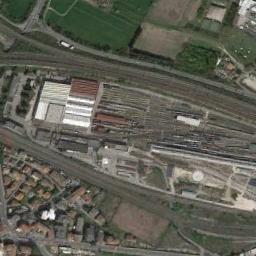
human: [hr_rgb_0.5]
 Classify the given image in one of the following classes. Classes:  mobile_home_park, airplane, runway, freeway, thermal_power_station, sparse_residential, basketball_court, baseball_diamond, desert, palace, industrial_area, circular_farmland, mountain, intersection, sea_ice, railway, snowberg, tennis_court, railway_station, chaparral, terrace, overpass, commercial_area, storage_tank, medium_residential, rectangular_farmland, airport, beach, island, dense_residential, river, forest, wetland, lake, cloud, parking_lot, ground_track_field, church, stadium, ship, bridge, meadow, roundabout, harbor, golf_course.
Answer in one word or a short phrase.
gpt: railway_station